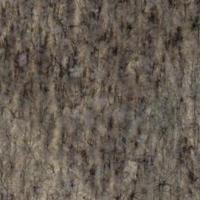
EUNIS habitat code: 41
Species observed at this site:
Aquila chrysaetos